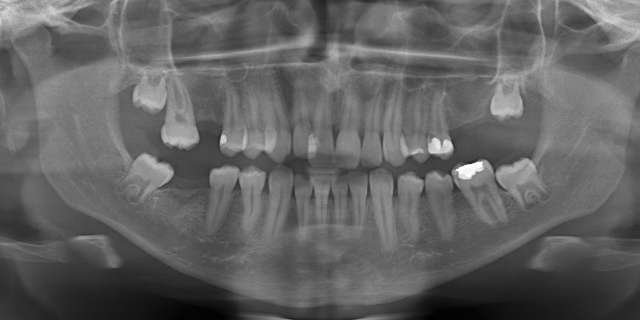
adult